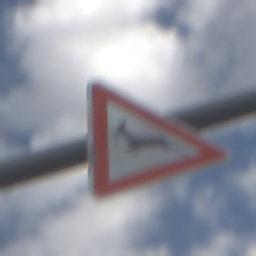
Verkehrszeichen: WildwechselRechts
Umgebung: Outdoor, Nature
Tageszeit: Midday
Wetter: PartlyCloudy
Licht: Natural
Jahreszeit: NotSpecified
Kontrast: LowContrast